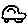
Label: car